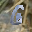
Label: 6